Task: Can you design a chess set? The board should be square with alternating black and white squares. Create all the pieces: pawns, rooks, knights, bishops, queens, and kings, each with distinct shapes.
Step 1568:
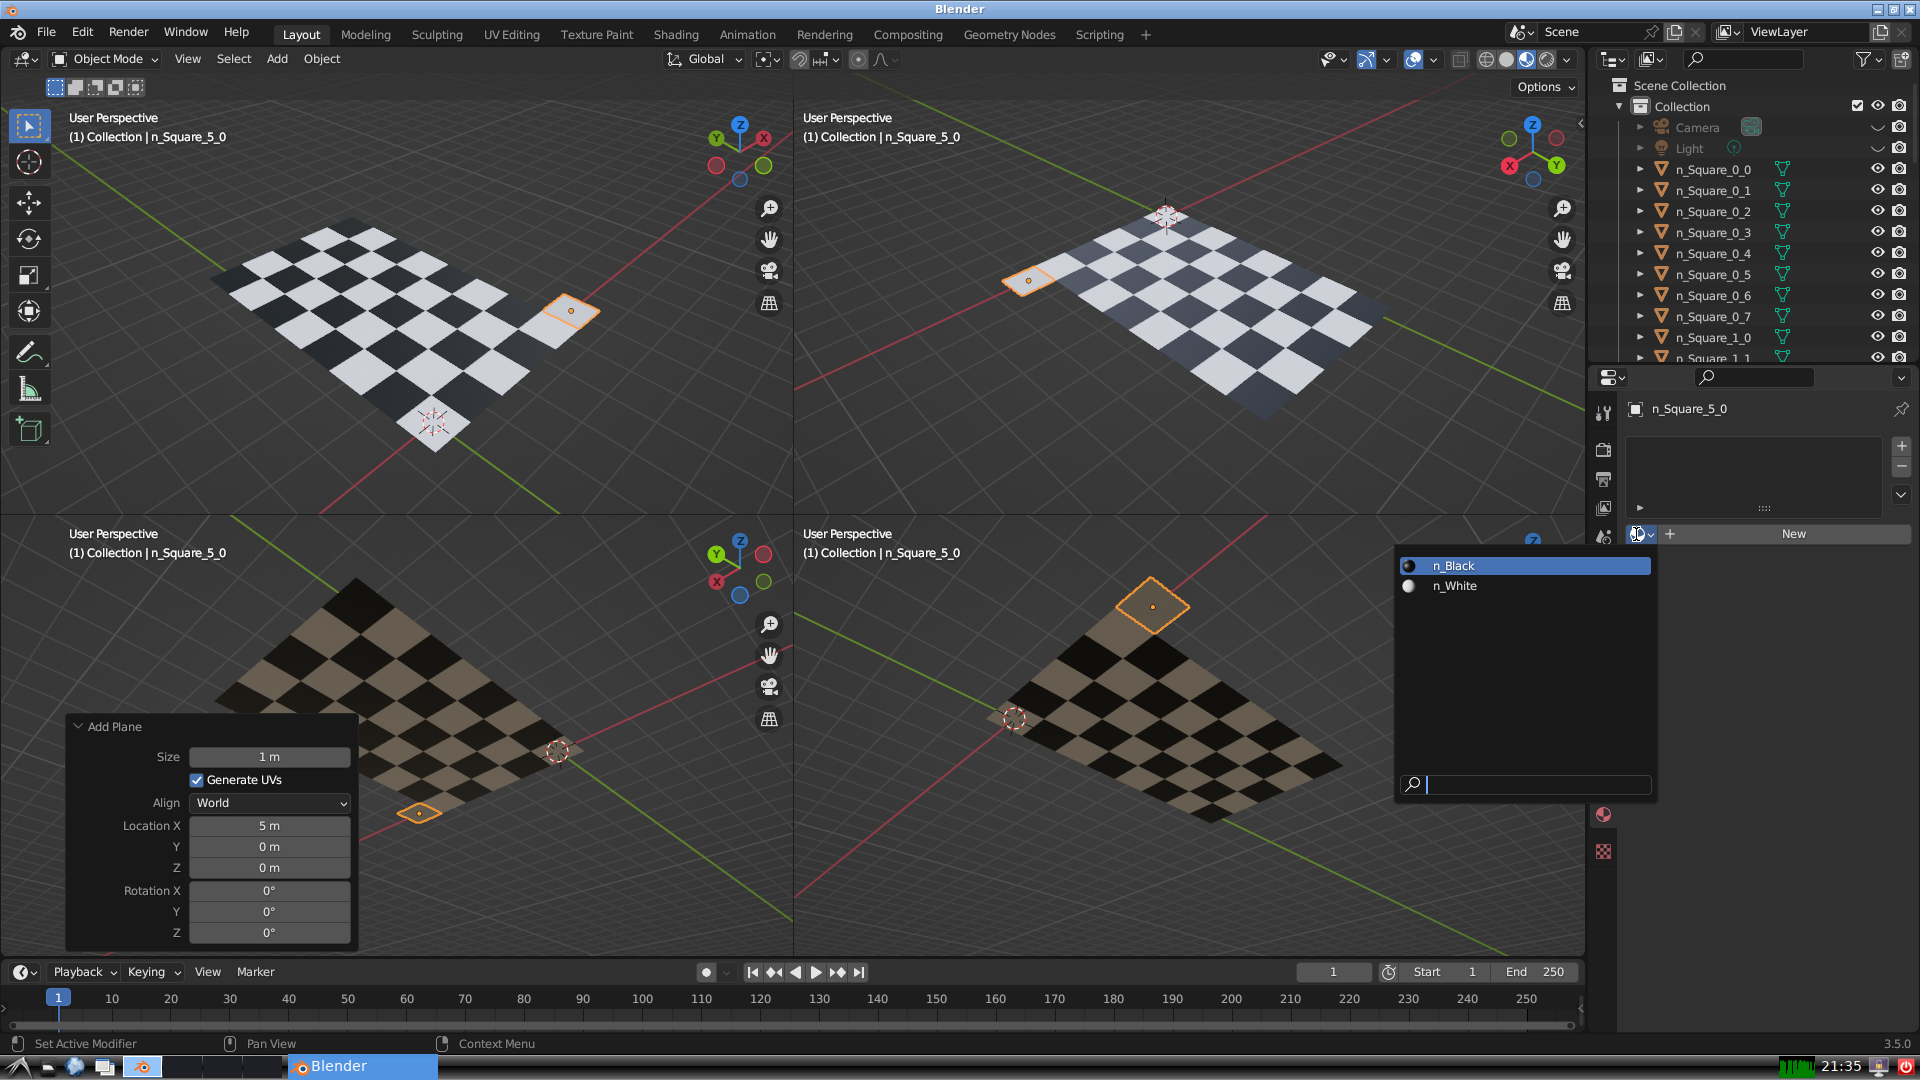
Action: input_text: n_Black